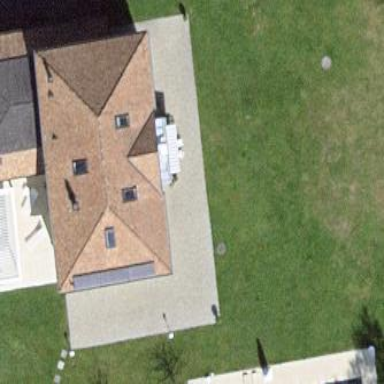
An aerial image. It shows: Simple house.